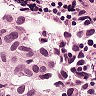
Metastatic tissue present: yes